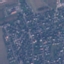
Label: Residential